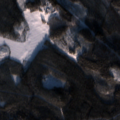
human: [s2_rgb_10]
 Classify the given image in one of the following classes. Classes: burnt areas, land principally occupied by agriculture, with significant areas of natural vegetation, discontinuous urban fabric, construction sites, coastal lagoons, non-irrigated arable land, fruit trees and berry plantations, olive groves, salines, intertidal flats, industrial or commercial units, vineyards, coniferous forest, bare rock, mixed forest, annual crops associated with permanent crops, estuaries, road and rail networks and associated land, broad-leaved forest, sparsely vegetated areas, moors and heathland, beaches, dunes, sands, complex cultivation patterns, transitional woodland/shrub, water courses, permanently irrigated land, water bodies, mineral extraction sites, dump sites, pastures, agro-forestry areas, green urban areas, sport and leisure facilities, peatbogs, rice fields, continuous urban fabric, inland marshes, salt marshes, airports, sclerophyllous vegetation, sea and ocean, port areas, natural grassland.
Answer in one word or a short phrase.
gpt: coniferous forest, mixed forest, transitional woodland/shrub